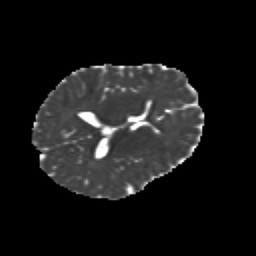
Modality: MD
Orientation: axial
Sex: female
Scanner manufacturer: siemens
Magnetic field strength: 3 T
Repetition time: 5 s
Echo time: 0.071 s